A time-domain vibration trace from a rotating-machine test bench is shown. What is the most likely rotor condition (normal, misalignment, unbalance, looseness)?
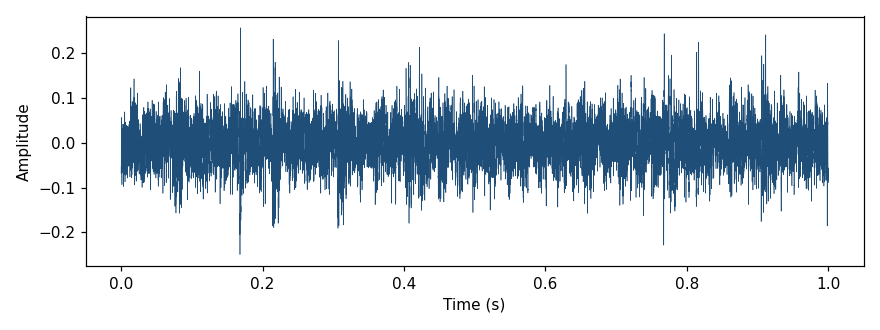
Answer: misalignment